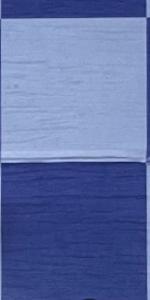
Label: Empty